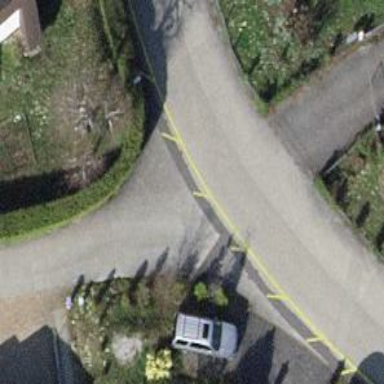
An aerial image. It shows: Marked road crossing.